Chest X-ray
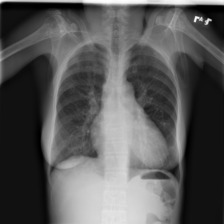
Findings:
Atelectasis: negative
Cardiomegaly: negative
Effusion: negative
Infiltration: positive
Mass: negative
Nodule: negative
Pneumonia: negative
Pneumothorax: negative
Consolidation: negative
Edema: negative
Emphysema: negative
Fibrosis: negative
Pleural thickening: negative
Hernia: negative